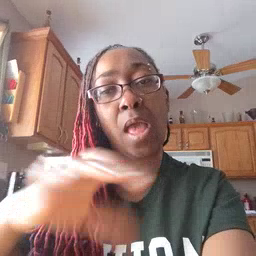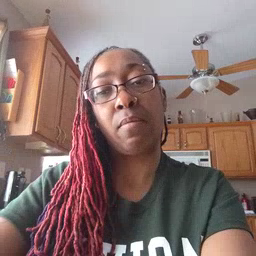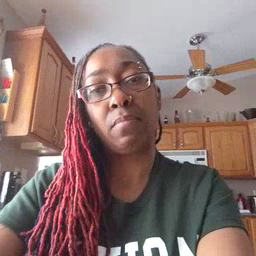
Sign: hot